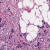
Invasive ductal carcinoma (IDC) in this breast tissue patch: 1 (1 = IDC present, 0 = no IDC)